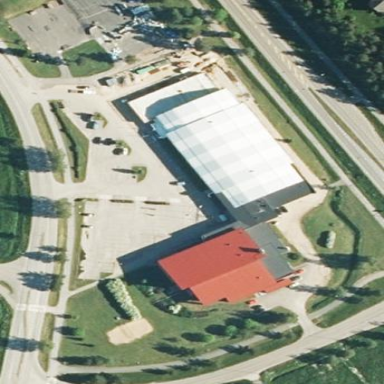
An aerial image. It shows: Building with ice rink inside dedicated to ice hockey.